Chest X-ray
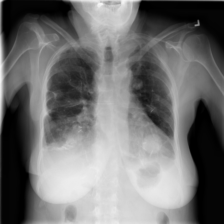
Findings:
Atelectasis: negative
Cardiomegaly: negative
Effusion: negative
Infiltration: negative
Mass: negative
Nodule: negative
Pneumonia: negative
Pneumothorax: negative
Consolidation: negative
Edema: negative
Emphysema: negative
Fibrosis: negative
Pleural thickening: negative
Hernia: negative